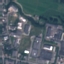
Land use / land cover: Industrial